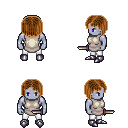
a pixel art fantasy rpg character, male body template, dark elf, purple skin, white tunic, white pants, brown pageboy hairstyle, metal boots, dagger, four views (front, back, left, right), 2x2 character sprite sheet, small pixel art, hard edges, no anti-aliasing